Question: how can I get this exchange rates from a web service using htm and javascript?

> Turkiye = Turkey | Dunya = World | Son guncellenme = Last updating date
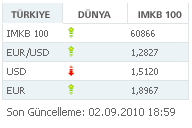
Answer: The european bank delivers a free daily exchange rates url for the most common currencies traded against the EURO. The format is XML.
<URL>
You have to make a page on your server that will call the xml above parse it and return the values.
There is a PHP example of such page at:
<URL>
The output of the example is text, but I guess sending a <URL> instead would be easier to handle with javascript on the browser.